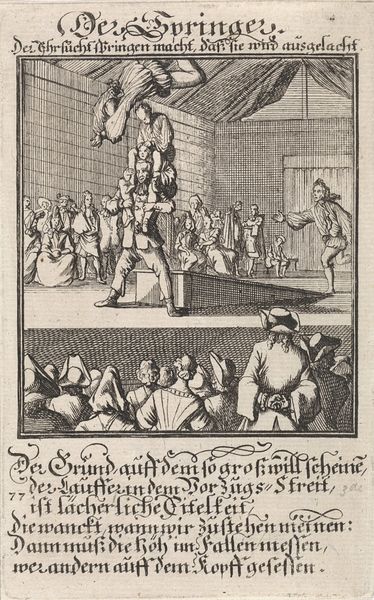
Titel: Acrobaat
Künstler: Caspar Luyken
Standort: Amsterdam
Institution: Rijksmuseum
Schlagwörter: bühne, holzschnitt, zuschauer, schwarzweiss, zirkus, eitelkeit, flugblatt, akrobatik, springer, kunsstück, eitelkeit#